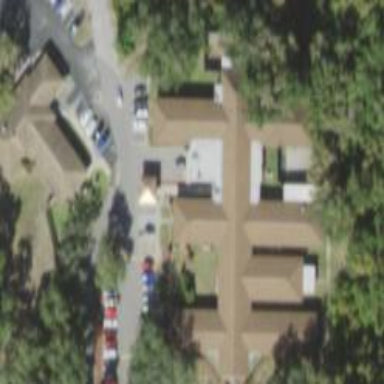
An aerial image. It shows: Hospital building.